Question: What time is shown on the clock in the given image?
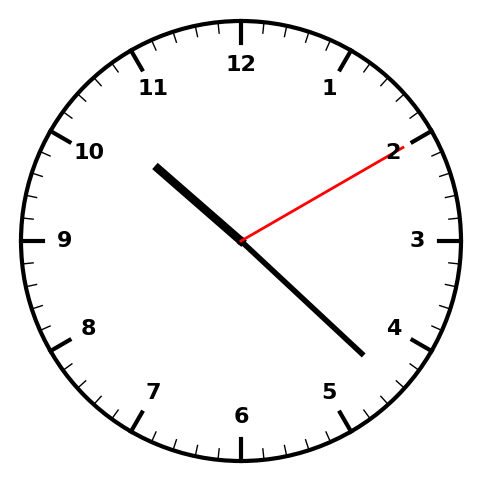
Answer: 10:22:10